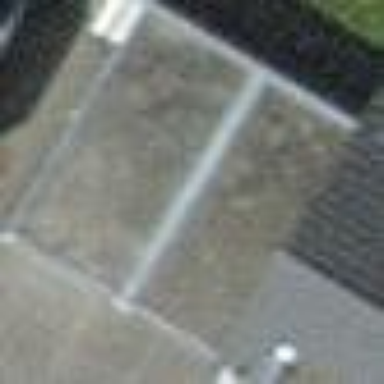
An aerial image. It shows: Garage with flat roof.